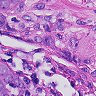
Metastatic tissue present: yes